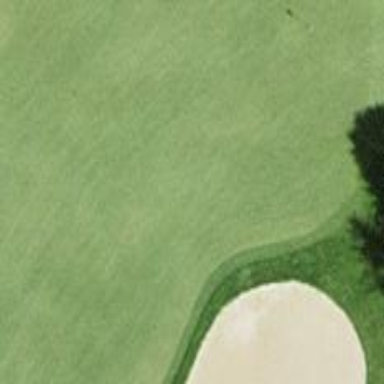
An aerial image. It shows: Golf green.